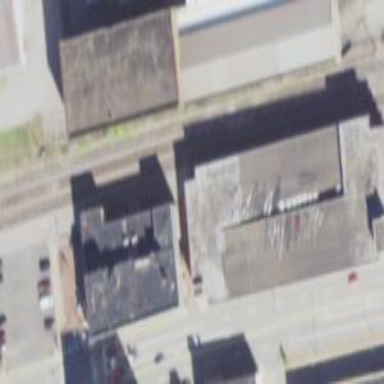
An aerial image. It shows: Building.